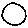
Label: circle